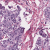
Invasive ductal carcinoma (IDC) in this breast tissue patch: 1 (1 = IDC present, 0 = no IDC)